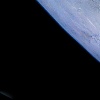
Label: space